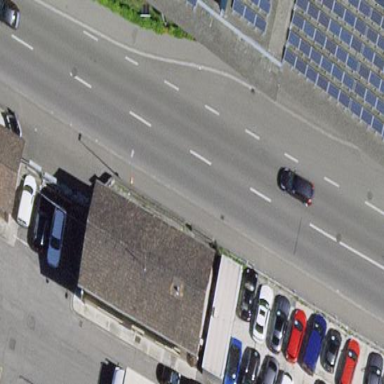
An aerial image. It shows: Car shop building.